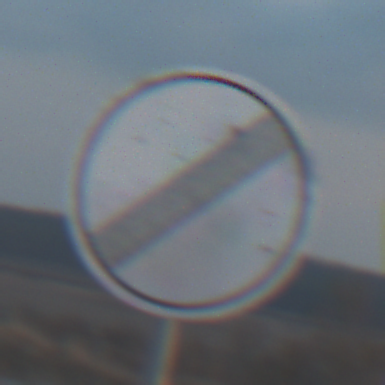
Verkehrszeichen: EndeSaemtlicherBegrenzungen
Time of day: SunriseSunset
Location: Outdoor (Beach)
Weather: PartlyCloudy
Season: NotSpecified
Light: Natural